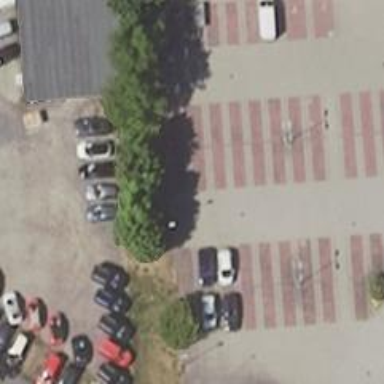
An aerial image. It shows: Parking aisle designated as service road.